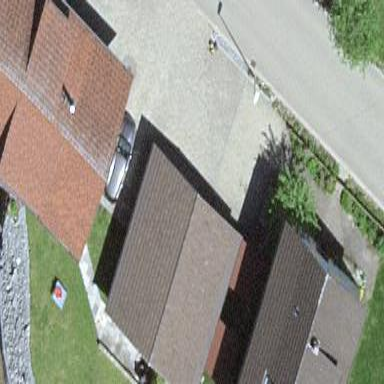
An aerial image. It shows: Gabled building.